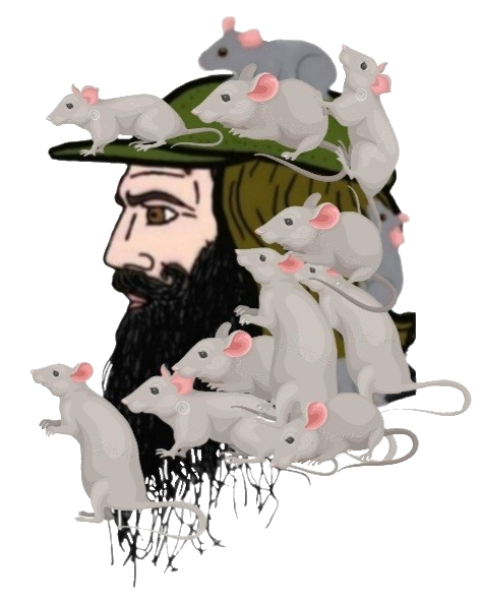
Label: 4_Yes_Chad